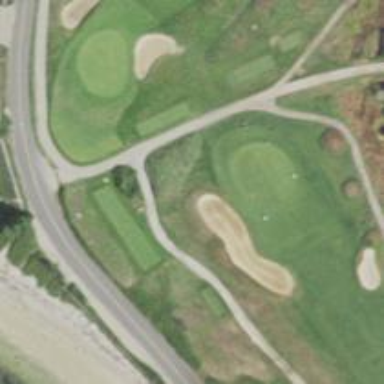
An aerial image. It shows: Golf cartpath that is also road path.